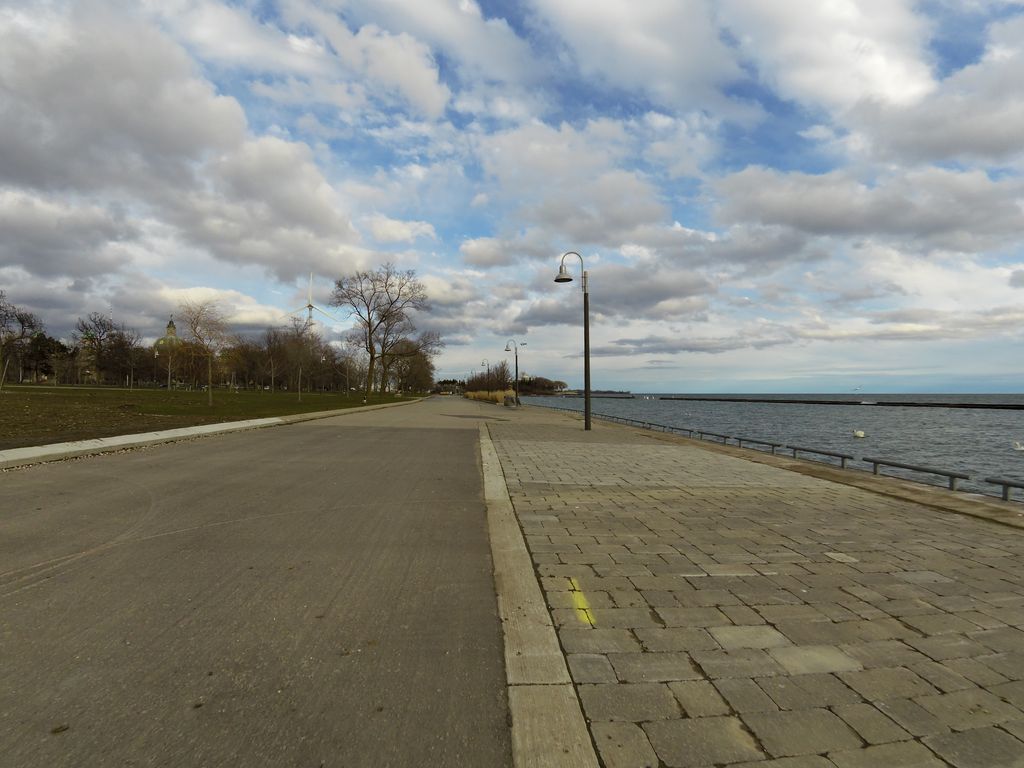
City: toronto